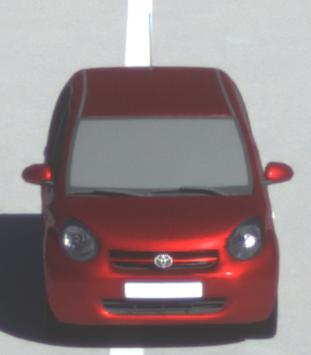
Make: Toyota
Model: Passo
Detailed model: Toyota Passo X Yururi
Model produced from: 2010
Model produced until: 2016
Doors: 5
Color: red
Road condition: dry road
Daytime: morning or afternoon
Contrast: high contrast